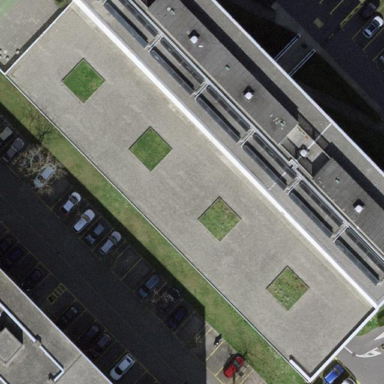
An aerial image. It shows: View of roof of building.